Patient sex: M
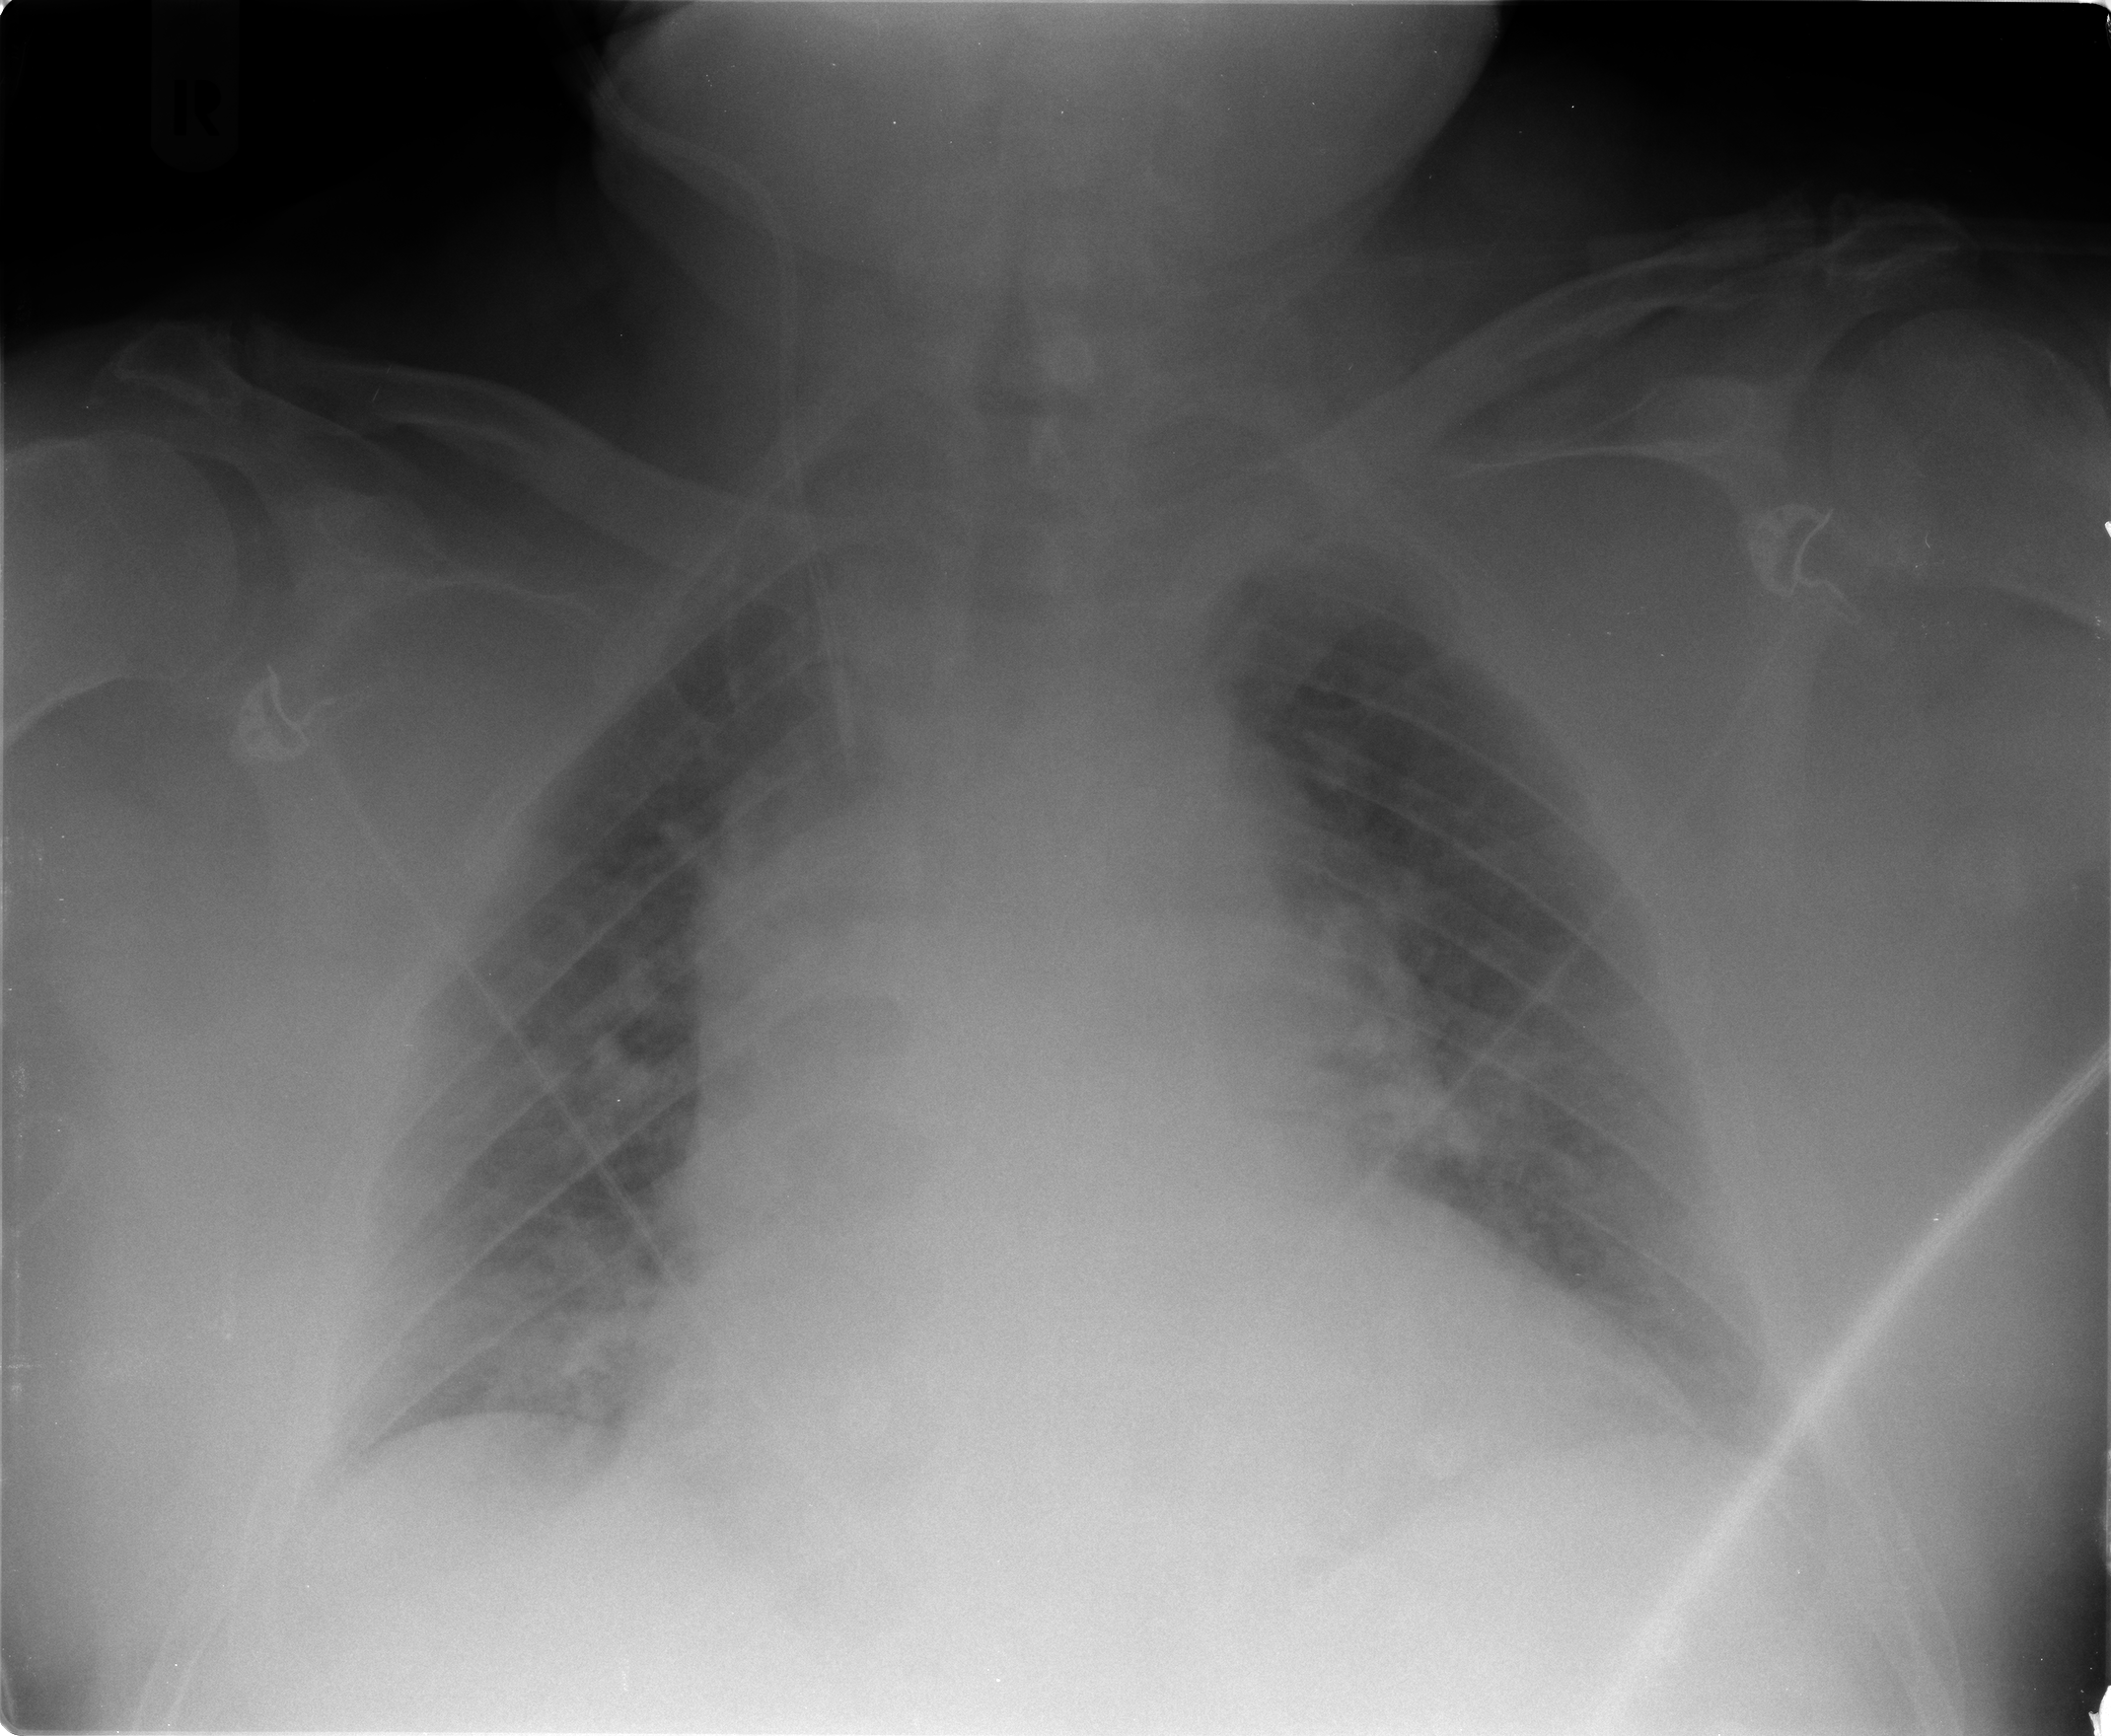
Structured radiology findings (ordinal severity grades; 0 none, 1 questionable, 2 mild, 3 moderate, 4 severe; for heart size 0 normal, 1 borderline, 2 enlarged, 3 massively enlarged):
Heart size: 3
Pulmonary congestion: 2
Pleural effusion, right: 1
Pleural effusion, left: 1
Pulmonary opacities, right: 1
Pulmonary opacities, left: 1
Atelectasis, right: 2
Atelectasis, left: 2